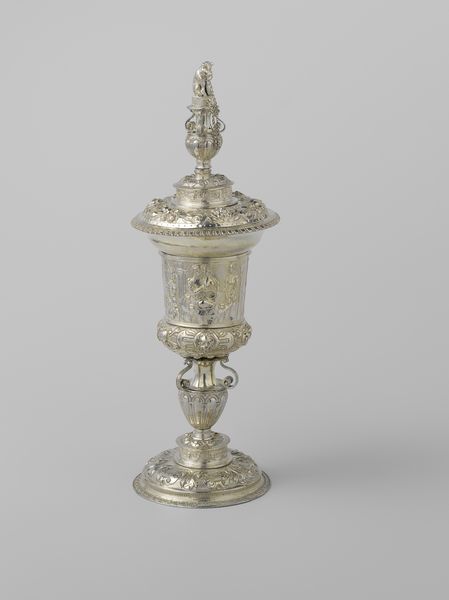
Titel: Huwelijksbokaal
Standort: Amsterdam
Institution: Rijksmuseum
Schlagwörter: tasse